Question: here is my problem. i have some two dimensional data with changing dimensionality, that i want to read into an 2d-array of doubles. Furthermore, there are at some points not number in the file but "NaN"s, that i want to be replaced by a zero. I made my code working so far, but i only managed to read integers. Maybe you could help me out to read it as doubles?
Here is what i got so far:
'''
void READER(char filepath [], int target [129][128])
{
//---------------------------- header double & int
int rowA = 0;
int colA = 0;
std::string line;
std::string x;
std::cout << "reading file: " << filepath << "
";
std::cout << std::endl;
std::ifstream fileIN;
fileIN.open(filepath);
if (!fileIN.good())
std::cerr << "READING ERROR IN FILE: " << filepath << std::endl;
while (fileIN.good())
{
while (getline(fileIN, line))
{
std::istringstream streamA(line);
colA = 0;
while (streamA >> x)
{
boost::algorithm::replace_all(x, "NaN", "0");
boost::algorithm::replace_all(x, ",", ""); //. rein
// std::cout << string_to_int(x) << std::endl;
target [rowA][colA] = string_to_int(x);
colA++;
}
rowA++;
if(rowA%5 ==0)
{
std::cout << "*";
}
}
}
std::cout << " done." <<std::endl;
}
'''
this writes the files into 'target'. The function string to int looks the following:
'''
int string_to_int (const std::string& s)
{
std::istringstream i(s);
int x;
if(!(i >> x))
return 0;
return x;
}
'''
here you find some example data:

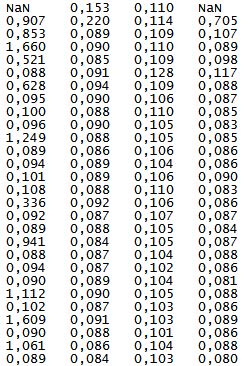
Answer: 'boost::algorithm::replace_all(x, ",", "");'"
Use following function to convert to any type, say 'double' :-
'''
template <typename T>
T StringToNumber ( const std::string &Text )
{
std::istringstream ss(Text);
T result;
return ss >> result ? result : 0;
}
'''
Call using :
'''
boost::algorithm::replace_all(x, ",", "."); // Change , to .
std::cout << StringToNumber<double>(x) << std::endl;
'''
Or
you can simply use <URL>
'std::cout<<boost::lexical_cast<double>( x )<<std::endl;'
Make sure you have a 'double' 2D array